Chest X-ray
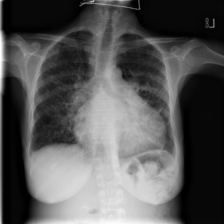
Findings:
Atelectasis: negative
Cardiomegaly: negative
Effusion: negative
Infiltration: positive
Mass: negative
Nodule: negative
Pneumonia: negative
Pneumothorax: negative
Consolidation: negative
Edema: negative
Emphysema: negative
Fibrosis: negative
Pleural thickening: negative
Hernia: negative